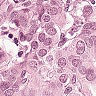
Metastatic tissue present: yes